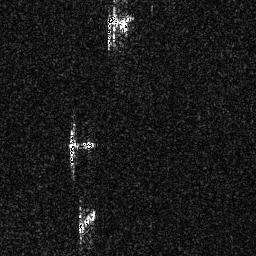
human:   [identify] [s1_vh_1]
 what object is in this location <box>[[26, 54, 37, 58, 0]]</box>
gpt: <ref>1 small ship at the center</ref>